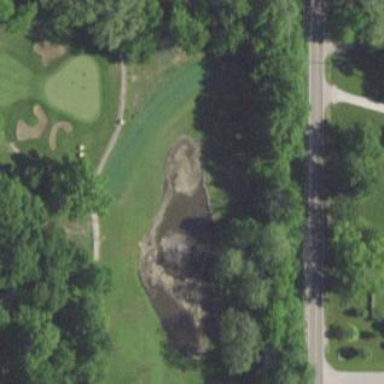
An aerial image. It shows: Golf tee on grassy land.